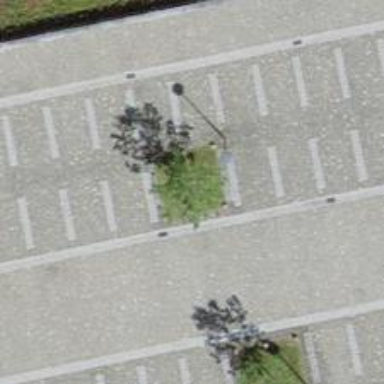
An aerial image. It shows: Urban tree with broadleaved leaves.